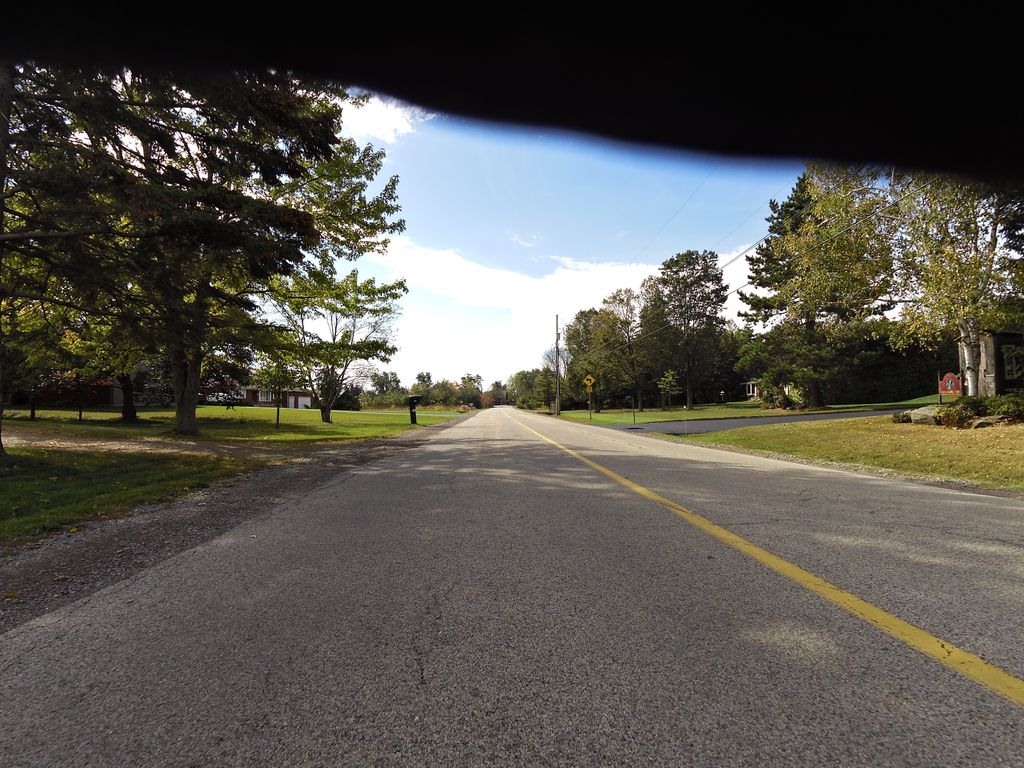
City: hamilton